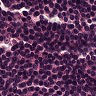
Metastatic tissue present: no